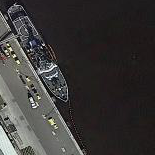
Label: combat